Question: So am currently writing a simple settings page for a project... and so this is what the page looks like:
'''
class Settings(object):
def _init_(self):
self.screen_width = 1200
self.screen_height = 800
self.bg_color = (230,230,230)
st = Settings()
print(st.screen_width)
'''
and so I followed the instruction on what this other question:
<URL> but I still have issues accessing a single variable...
this is the error I get:
it basically says that the current class (which is "Settings") doesn't have an attribute called "screen_width"
am starting to think its my text editor... I use VSCode but I don't know maybe am missing something?
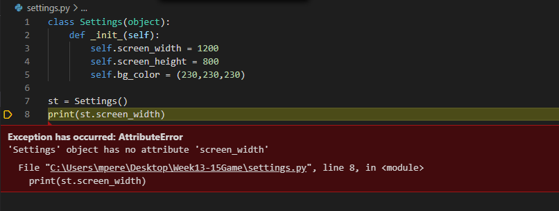
Answer: You have made a minor mistake..in your init function it should be '__init__' not '_init_'
'''
class Settings(object):
def __init__(self):
self.screen_width = 1200
self.screen_height = 800
self.bg_color = (230,230,230)
st = Settings()
print(st.screen_width)
'''